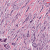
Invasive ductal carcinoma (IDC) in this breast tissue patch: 1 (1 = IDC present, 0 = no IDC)